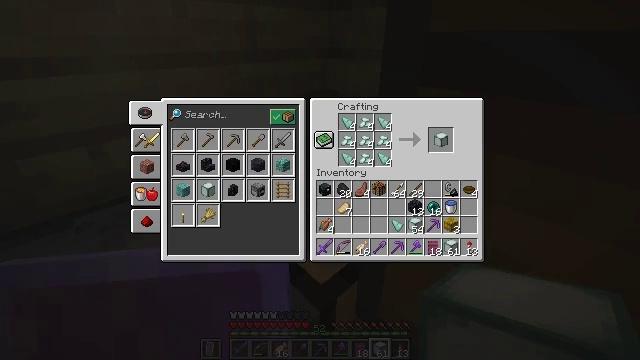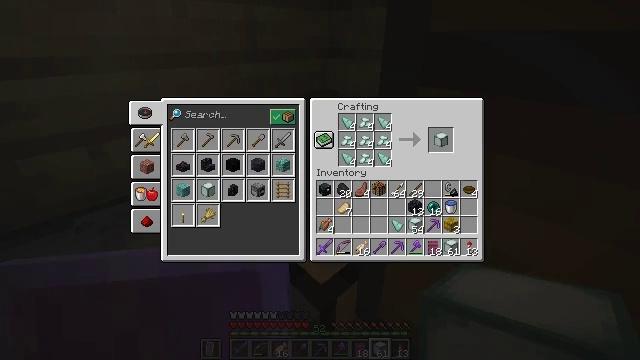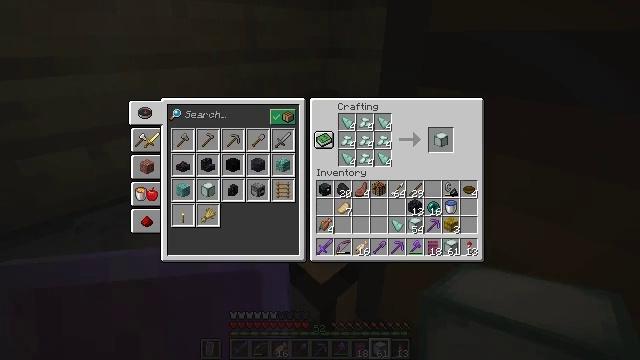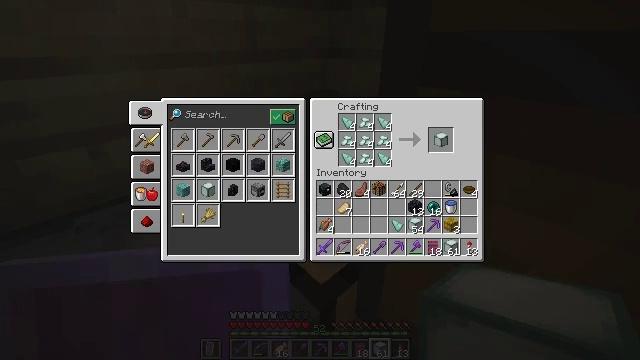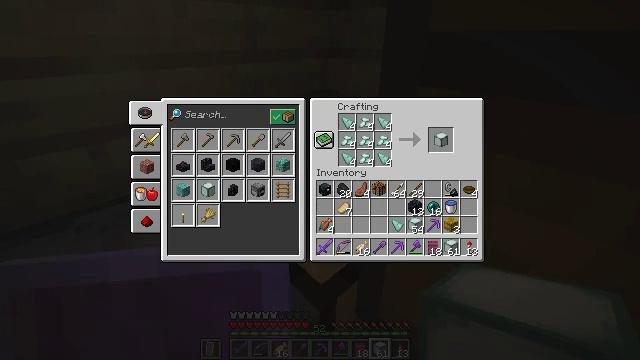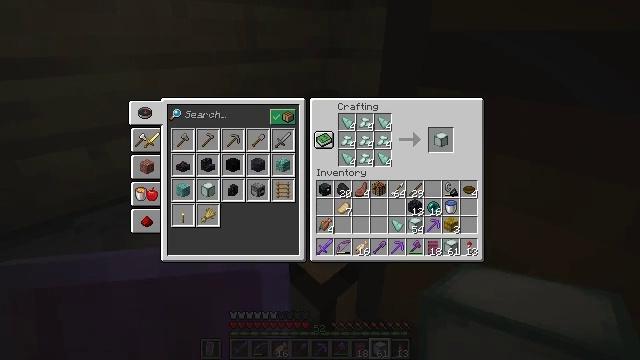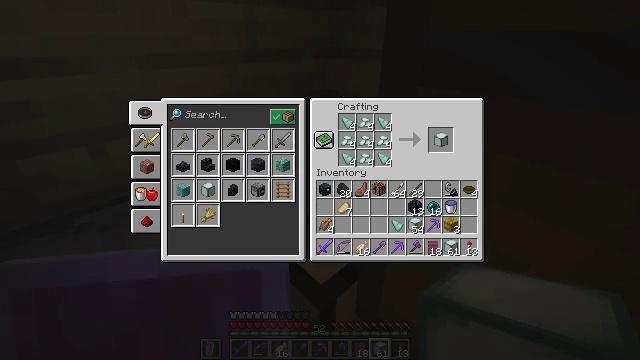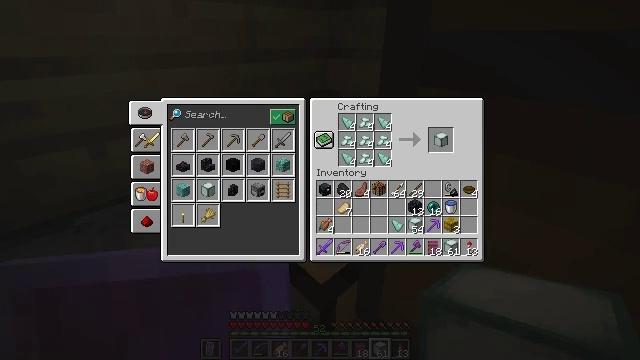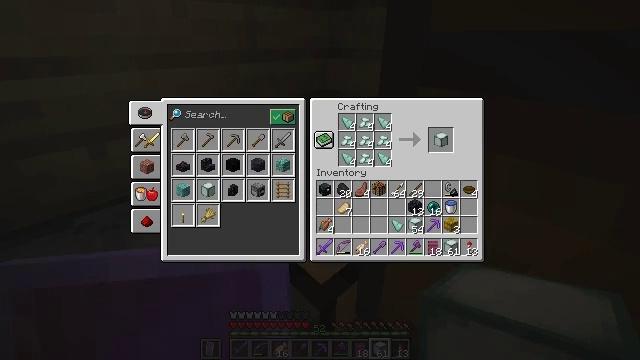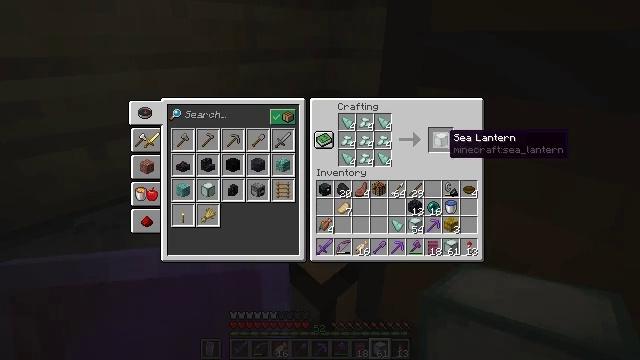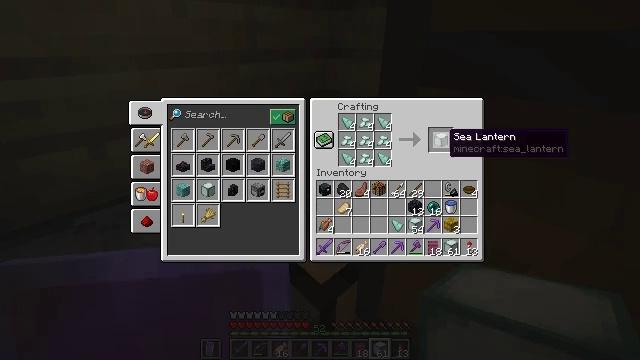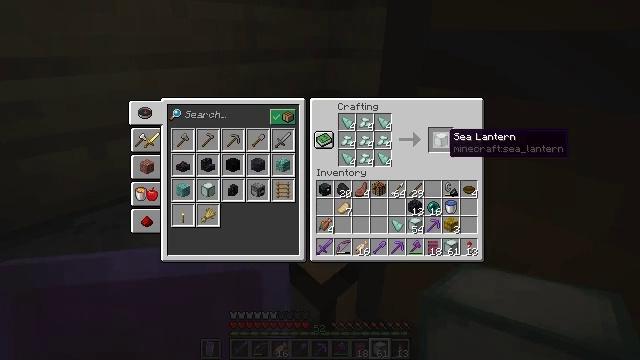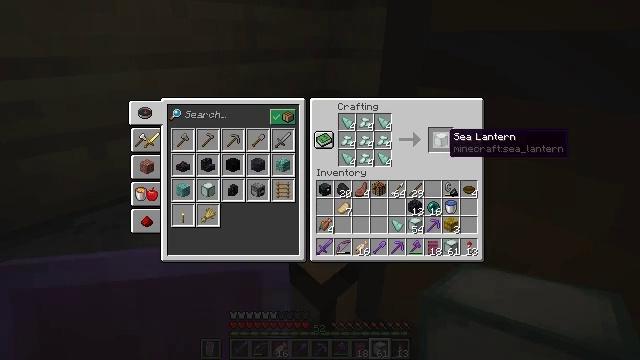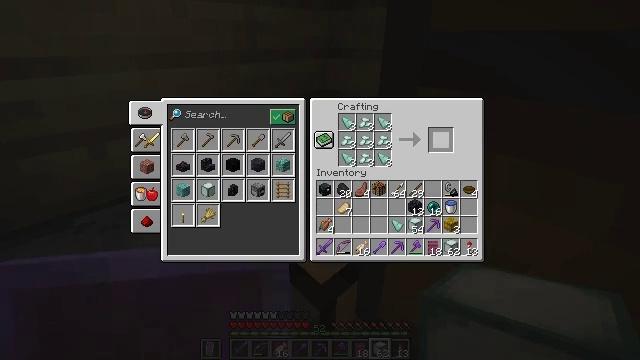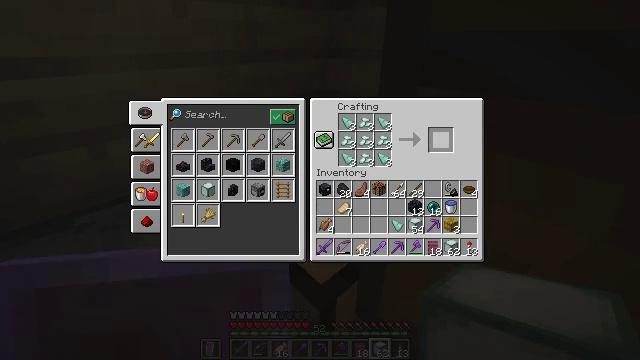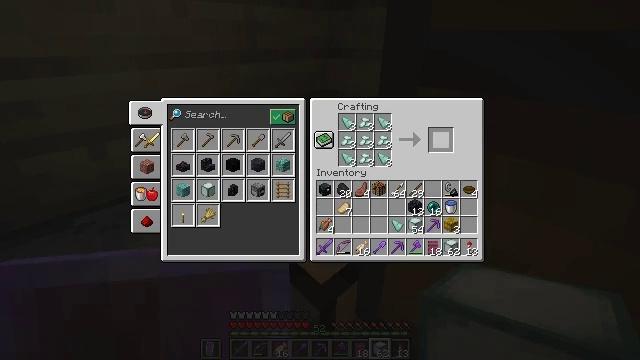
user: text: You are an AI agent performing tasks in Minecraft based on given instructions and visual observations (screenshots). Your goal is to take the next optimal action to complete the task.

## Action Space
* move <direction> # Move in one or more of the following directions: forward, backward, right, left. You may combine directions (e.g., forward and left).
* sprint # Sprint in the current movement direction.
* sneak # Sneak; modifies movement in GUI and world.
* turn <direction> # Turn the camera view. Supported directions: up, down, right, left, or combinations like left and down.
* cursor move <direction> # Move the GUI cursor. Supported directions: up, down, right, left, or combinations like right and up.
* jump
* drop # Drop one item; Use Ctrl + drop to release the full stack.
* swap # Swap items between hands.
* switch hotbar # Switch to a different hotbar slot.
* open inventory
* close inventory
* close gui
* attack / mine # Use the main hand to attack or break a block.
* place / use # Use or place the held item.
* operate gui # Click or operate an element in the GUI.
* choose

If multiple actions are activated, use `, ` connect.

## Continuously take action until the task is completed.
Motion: motion action
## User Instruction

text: Obtain a sea lantern through crafting.
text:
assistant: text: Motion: sneak
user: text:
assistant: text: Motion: sneak, turn right
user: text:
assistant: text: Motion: sneak
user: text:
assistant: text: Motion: sneak
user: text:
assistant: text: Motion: sneak
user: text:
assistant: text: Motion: sneak
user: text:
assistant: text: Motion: sneak
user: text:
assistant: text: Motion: sneak
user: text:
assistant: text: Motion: sneak
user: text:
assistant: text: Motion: sneak
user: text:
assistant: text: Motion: sneak
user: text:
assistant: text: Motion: sneak
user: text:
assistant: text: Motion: sneak, attack / mine
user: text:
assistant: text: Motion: sneak, attack / mine
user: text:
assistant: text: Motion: sneak, attack / mine
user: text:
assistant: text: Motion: sneak, attack / mine
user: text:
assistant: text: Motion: sneak, attack / mine
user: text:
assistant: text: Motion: sneak, attack / mine